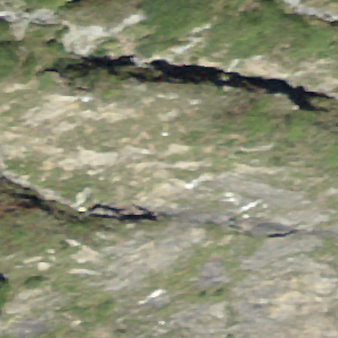
Label: other